Interaction volume radius: 10 \u00c5
Interaction volume height: 20 \u00c5
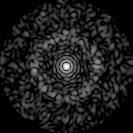
Disorder parameter: 0.8515